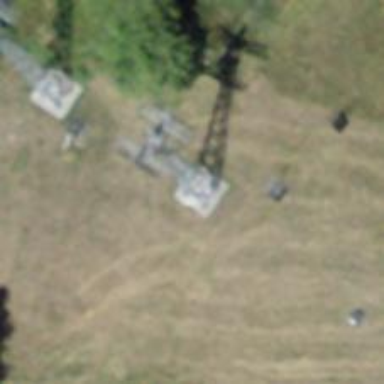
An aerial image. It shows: Pylon used for aerialway.